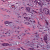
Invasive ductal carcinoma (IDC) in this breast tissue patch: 1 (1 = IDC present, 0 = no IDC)